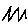
Label: zigzag